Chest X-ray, AP view. Patient: 56 years old, sex M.
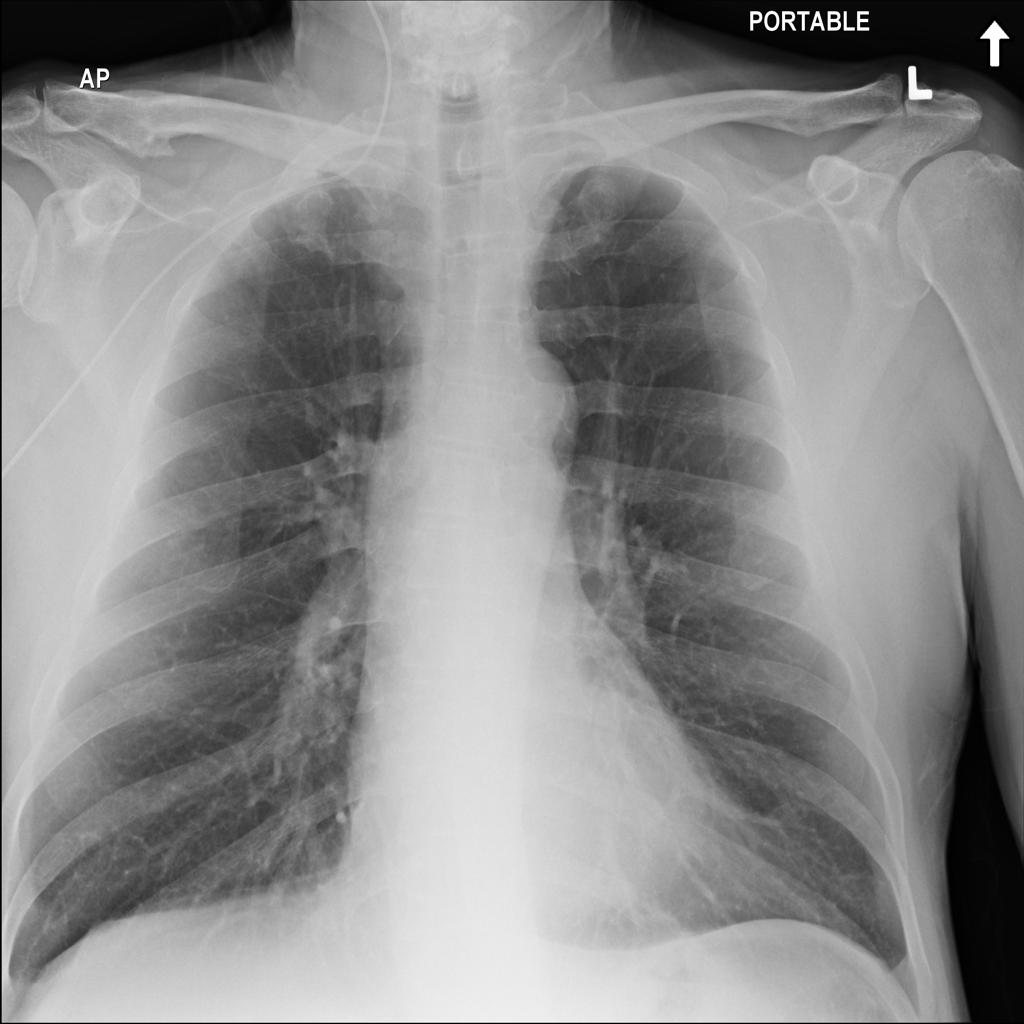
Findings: No Finding